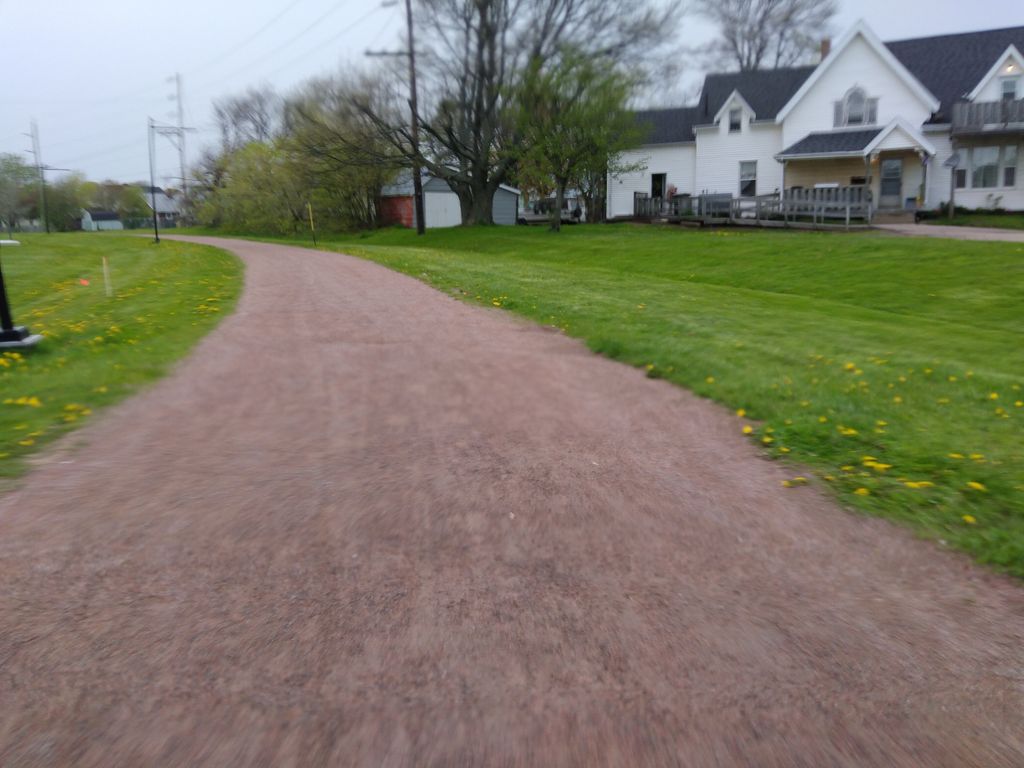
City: charlottetown